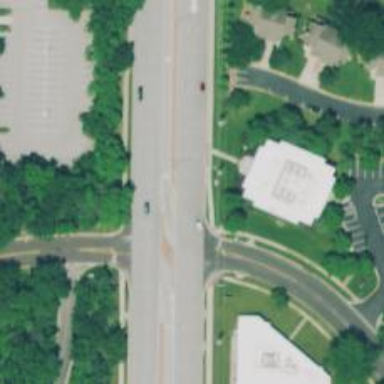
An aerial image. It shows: Road with dash markings.